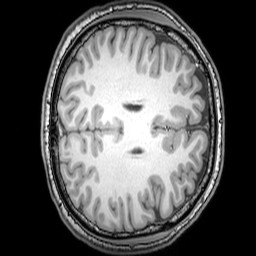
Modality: T1w
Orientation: axial
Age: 22
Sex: male
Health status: healthy
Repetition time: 0.081 s
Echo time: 0.037 s